Question: When I apply a greyscale SVG filter to a dark image, I get significant banding in the results. The filter I am using is:
'''
<!doctype html>
<html>
<head>
<style>
img {
filter: url(#grayscale); /* Firefox */
filter: gray; /* IE */
-webkit-filter: grayscale(1); /* Webkit */
}
img:hover {
filter: none;
-webkit-filter: grayscale(0);
}
</style>
</head>
<body>
<img src="http://www.walldoze.com/static/cache/2048x2048/hd-wallpapers-space-iphone- wallpaper-retina-2048x2048-wallpaper.jpg" width="1000">
<svg xmlns="http://www.w3.org/2000/svg">
<filter id="grayscale" >
<feColorMatrix type="matrix" values="0.3333 0.3333 0.3333 0 0.001 0.3333 0.3333 0.3333 0 0.001 0.3333 0.3333 0.3333 0 0.001 0 0 0 1 0.001"/>
</filter>
</svg>
</body>
</html>
'''

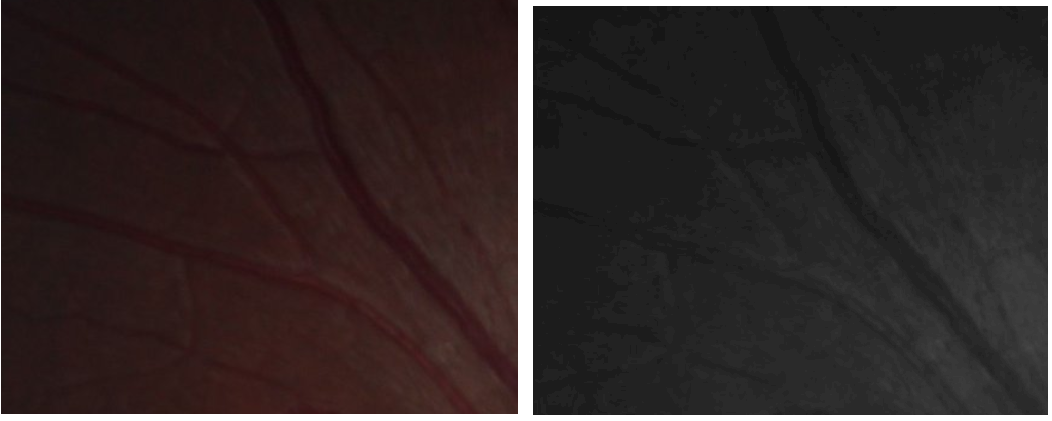
Answer: To get better performance, you can set the color-interpolation-filters attribute to "sRGB" on the filter property:
'''
<filter id="greyscale" color-interpolation-filters="sRGB">
<feColorMatrix type="saturate" values="0"/>
</filter>
'''
color-interpolation-filters is not supported in Safari however, to the best of my knowledge